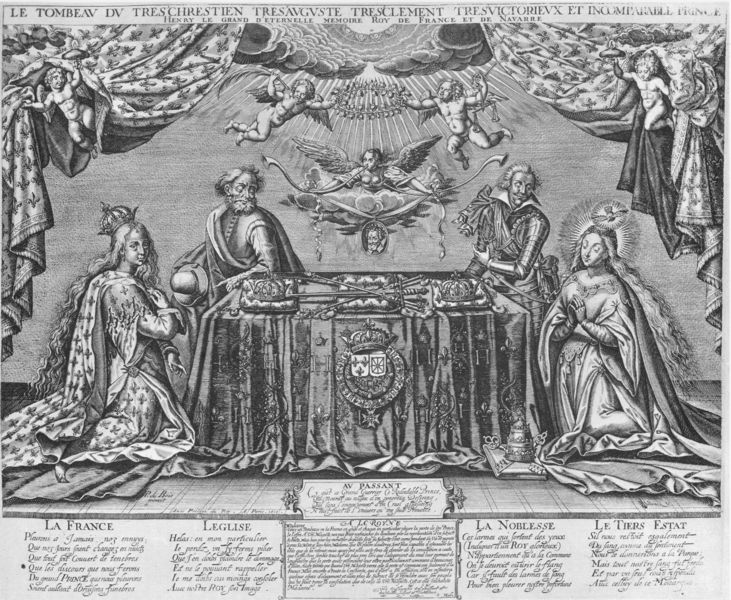
Titel: LE TOMBEAV DV TRES'CHRESTIEN
Künstler: Pierre Dubois
Standort: Wolfenbüttel
Institution: Herzog August Bibliothek
Schlagwörter: feder, flügel, himmel, kopf, nackt, umhang, weiß, wolken, frauen, menschen, frankreich, grau, hut, licht, männer, schwarz, tisch, zeichnung, tuch, falten, taube, porträt, tischdecke, tischtuch, vorhang, kirche, haare, mantel, decke, gewänder, mutter, personen, krone, locken, fliegen, kinder, engel, putte, putto, apfel, schrift, grafik, graphik, klein, spalten, französisch, vorhänge, weiber, faltenwurf, oben, lichtstrahl, kreuz, religion, strahlen, druck, jungfrau, stich, revolution, schwarzweiß, schwert, schwerter, text, waffen, zeitung, knien, kugel, beten, gebet, allegorie, kranz, rüstung, altar, wappen, schein, heiligenschein, kreuze, nimbus, grab, knieend, knieen, krönung, baldachin, posaunen, feldherr, könige, elisabeth, königin, heilige, trompeten, schlüssel, lilien, putten, maria, kupferstich, madonna, magdalena, betend, mutter gottes, putti, grablegung, handschrift, kaiserin, insignien, zepter, verkündigung, grabmal, kronen, gottesmutter, allerheiligstes, sarkophag, lau, hände falten, gebeine, glorie, heiliger geist, jungfrauen, reichsapfel, tich, gebete, jungfrau maria, hl geist, embleme, enel, heiligens?hein, heiliggeisttaube, kinder engel, kollane, kupferswtich, gefalten, dolche, unsere liebe frau, heilige maria, madonna mit dem kind, gewaltenteilung, reichskleinodien, kleinodien, lilienwappen, empfengnis, gottesgebärerin, maria von nazaret